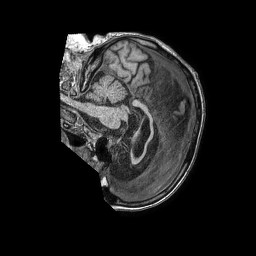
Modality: T1w
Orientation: sagittal
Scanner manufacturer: philips
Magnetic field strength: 1.5 T
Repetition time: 0.007657 s
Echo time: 0.003484 s